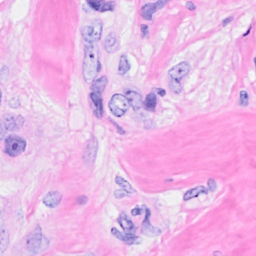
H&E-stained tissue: Breast